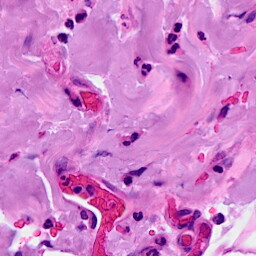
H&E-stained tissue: Breast